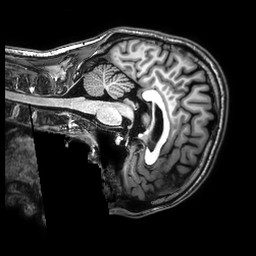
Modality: T1w
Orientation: sagittal
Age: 29
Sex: male
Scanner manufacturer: philips
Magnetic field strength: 3 T
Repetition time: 0.008203 s
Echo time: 0.003758 s